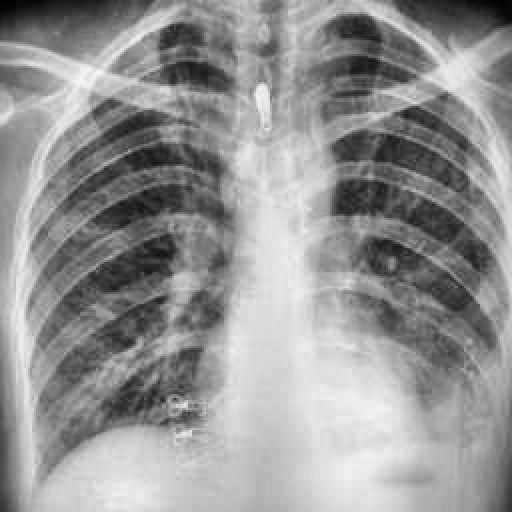
Finding: TUBERCULOSIS